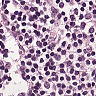
Metastatic tissue present: no